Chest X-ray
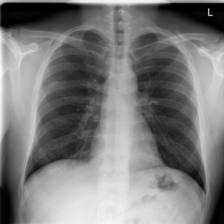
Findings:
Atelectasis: negative
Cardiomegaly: negative
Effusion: negative
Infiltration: negative
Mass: negative
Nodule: negative
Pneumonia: negative
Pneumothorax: negative
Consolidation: negative
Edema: negative
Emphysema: negative
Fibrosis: negative
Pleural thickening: negative
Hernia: negative